Question: It should be so easy but I couldn't find any methods to for an app store app.
For example: Most of the Electronic Arts games have different company and developer names. Command & Conquer Red Alert company but it is company.
How can I achieve this?

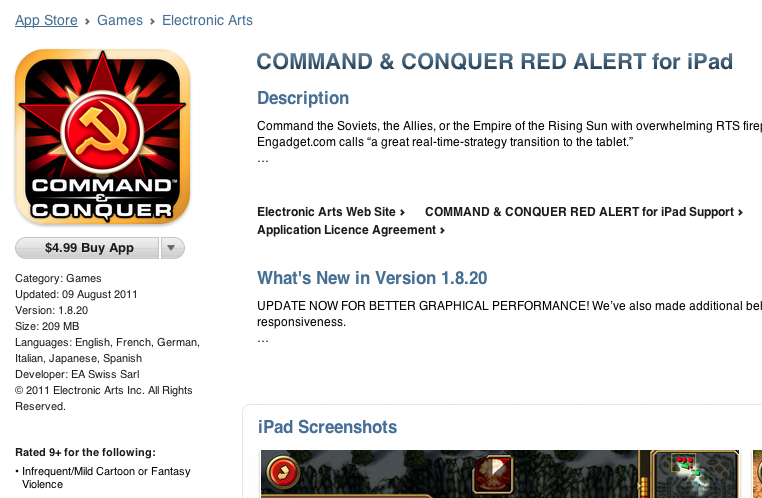
Answer: The first time you submit an application, Apple will ask you to choose the company name as it will appear in iTunes.
> Company Name (Artist Name) - the company name that will be displayed on the App Store. For example, "Cyberinteractive" seen above in iTunes Connect, refers directly to the name that will appear in the upper left hand corner of your product page in the App Store. Your company name is a key piece of organizational meta-data for your applications on the App Store because when customers click on this name, they will be led to a page that contains all currently live applications sent through your developer account.
But be aware that it cannot be changed afterwards:
> IMPORTANT: Your primary language and company name cannot be edited once submitted on this page. The settings will apply to all applications added to your account. Be sure these settings are correct before continuing.
Everything is explained in details in the <URL>
The terms are very confusing. I got confused myself. The mentioned in my answer would be "Electronic Arts". I realized you are talking about the company name (EA Swiss SARL), it's the legal name of your company, listed in your "Organization Profile" in Apple Member Center. I checked my account, and it cannot be change. I believe you can contact Apple Dev support at <URL> and ask them to change your legal name. But they will probably require legal documents to do so.